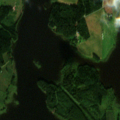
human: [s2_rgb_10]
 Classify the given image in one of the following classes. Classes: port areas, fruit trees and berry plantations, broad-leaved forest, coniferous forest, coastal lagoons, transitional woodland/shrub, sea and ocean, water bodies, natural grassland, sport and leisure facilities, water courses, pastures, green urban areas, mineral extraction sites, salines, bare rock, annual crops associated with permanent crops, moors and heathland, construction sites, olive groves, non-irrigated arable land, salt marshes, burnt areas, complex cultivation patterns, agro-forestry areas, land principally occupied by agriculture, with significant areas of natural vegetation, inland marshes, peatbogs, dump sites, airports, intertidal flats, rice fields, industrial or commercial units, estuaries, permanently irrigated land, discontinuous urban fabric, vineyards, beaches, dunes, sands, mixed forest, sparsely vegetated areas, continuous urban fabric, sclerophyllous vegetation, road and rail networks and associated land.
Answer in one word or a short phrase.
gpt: non-irrigated arable land, land principally occupied by agriculture, with significant areas of natural vegetation, coniferous forest, mixed forest, water bodies